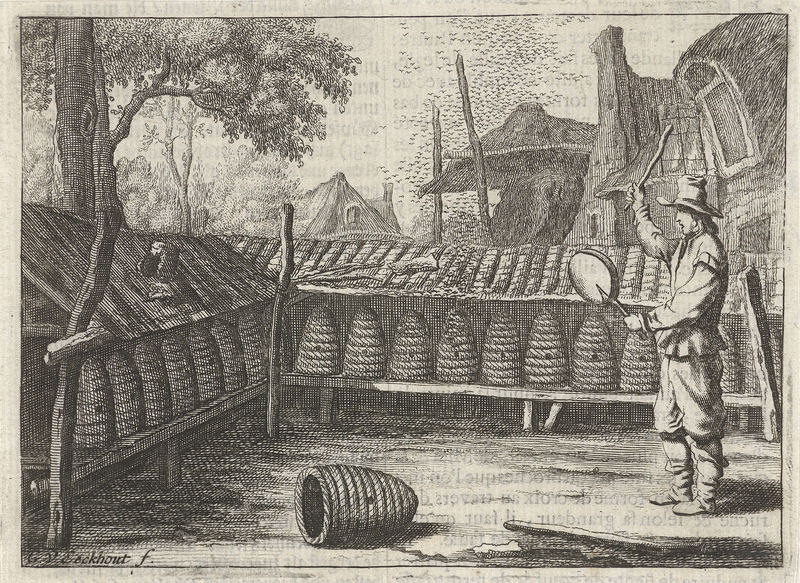
Titel: Imker
Künstler: Gerbrand van den Eeckhout
Standort: Amsterdam
Institution: Rijksmuseum
Schlagwörter: baum, himmel, mann, schatten, äste, fenster, hut, dach, haus, signatur, kamin, stock, korb, bienen, schwarm, druck, schraffur, stich, stiefel, grafi, bratpfanne, imker, bienenkorb, bienenstöcke, laubn